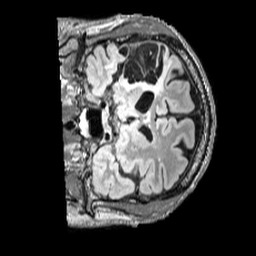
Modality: FLAIR
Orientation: coronal
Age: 56
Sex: male
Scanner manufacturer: siemens
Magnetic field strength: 3 T
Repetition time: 5 s
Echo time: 0.387 s